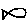
Label: fish